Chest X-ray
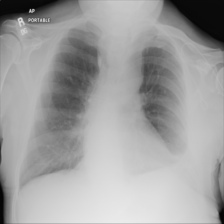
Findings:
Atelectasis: positive
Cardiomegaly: negative
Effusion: negative
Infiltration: negative
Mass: negative
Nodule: negative
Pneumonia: negative
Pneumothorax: negative
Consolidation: negative
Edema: negative
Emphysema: negative
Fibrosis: negative
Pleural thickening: negative
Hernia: negative